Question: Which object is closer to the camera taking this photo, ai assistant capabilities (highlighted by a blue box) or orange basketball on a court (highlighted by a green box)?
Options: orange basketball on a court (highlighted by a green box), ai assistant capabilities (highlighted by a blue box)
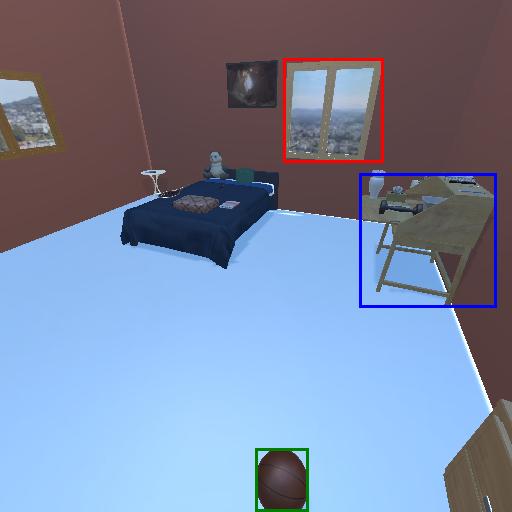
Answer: orange basketball on a court (highlighted by a green box)